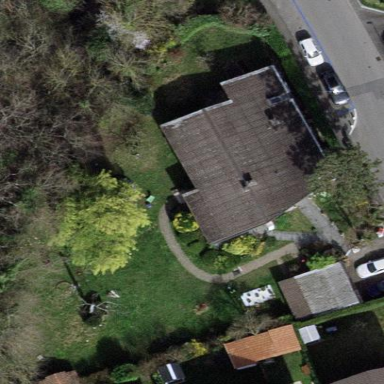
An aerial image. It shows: Garden enclosed by fence.